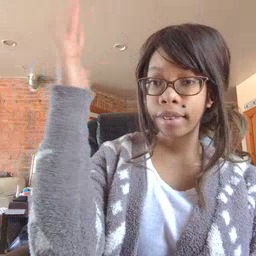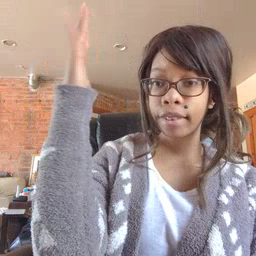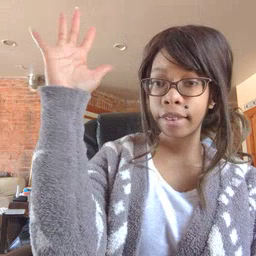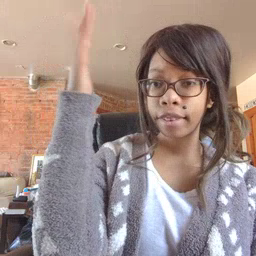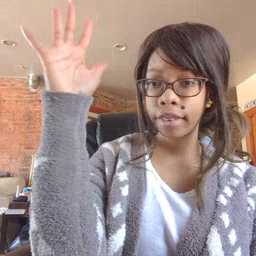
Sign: tree